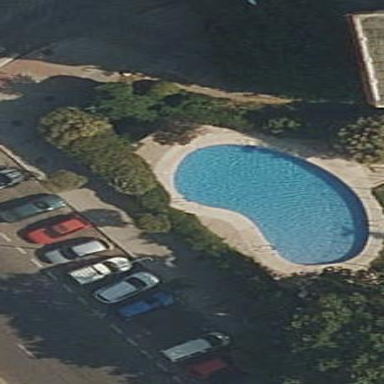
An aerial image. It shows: Swimming pool located in leisure land.